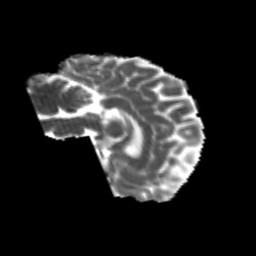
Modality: MD
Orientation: sagittal
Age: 24
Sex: female
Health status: healthy
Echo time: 0.074 s